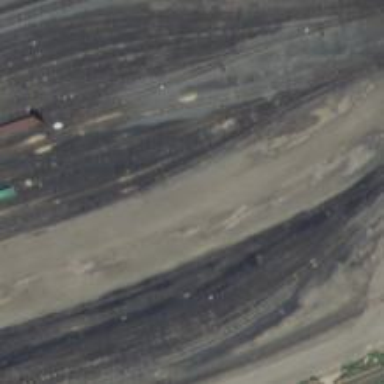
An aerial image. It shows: Abandoned railway siding.